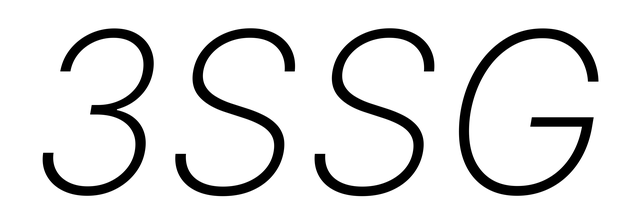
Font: Inter-Italic_ExtraLight_Italic